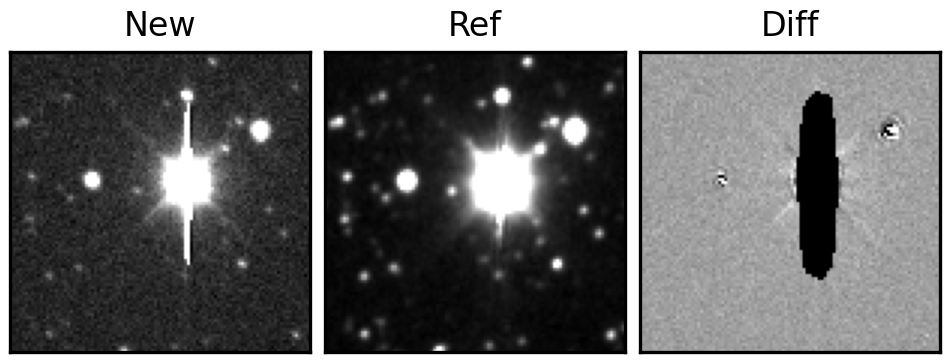
Label: bogus